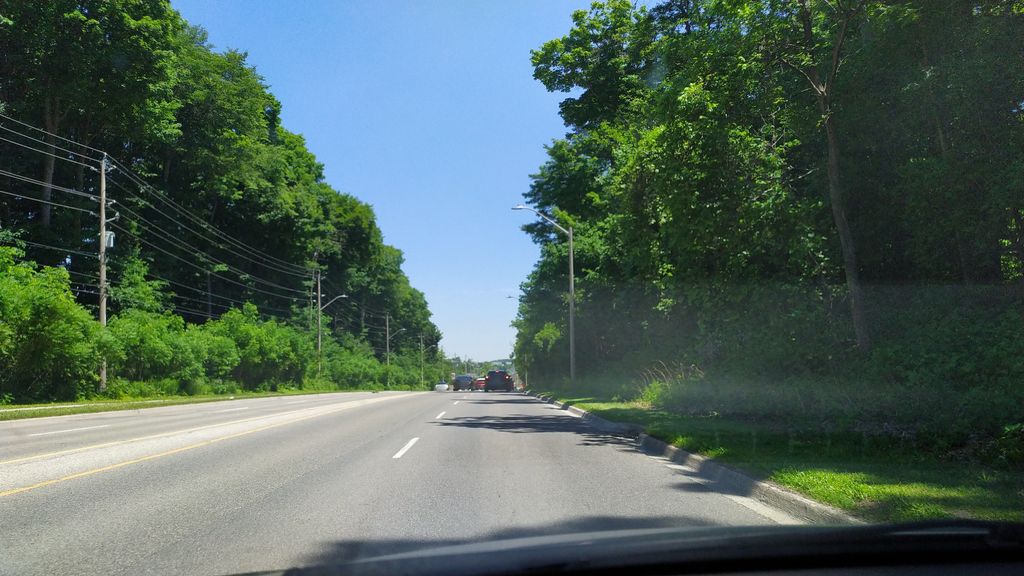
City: kitchener-waterloo